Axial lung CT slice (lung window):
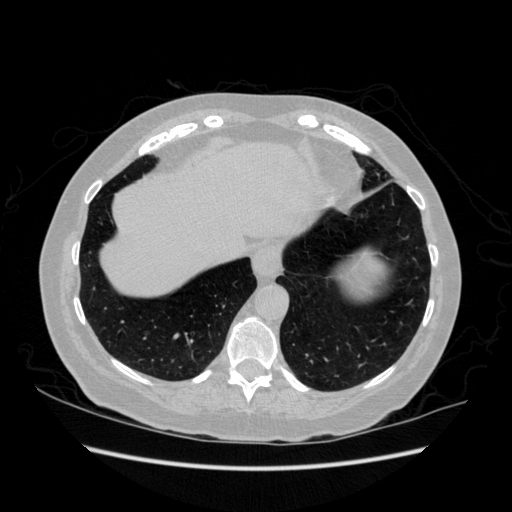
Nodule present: no